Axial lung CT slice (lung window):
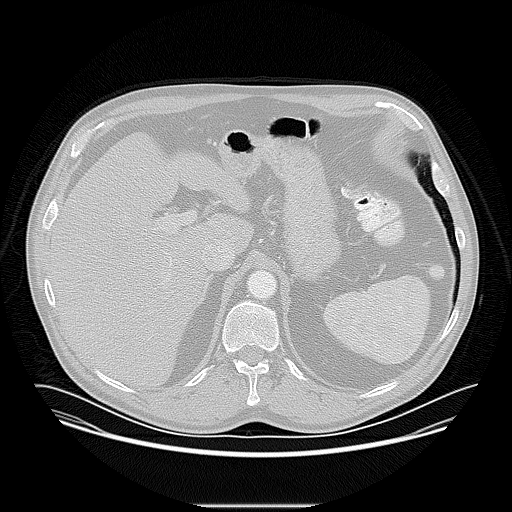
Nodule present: no